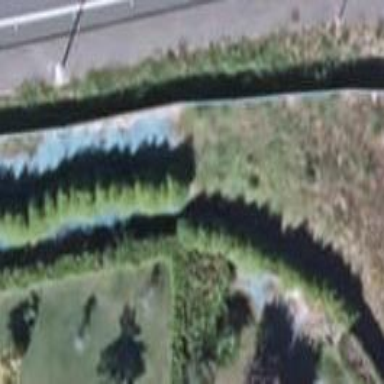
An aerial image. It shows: Fence is in the image.